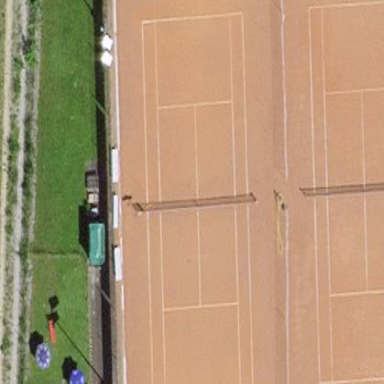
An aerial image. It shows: Tennis court on pitch designated for leisure land.